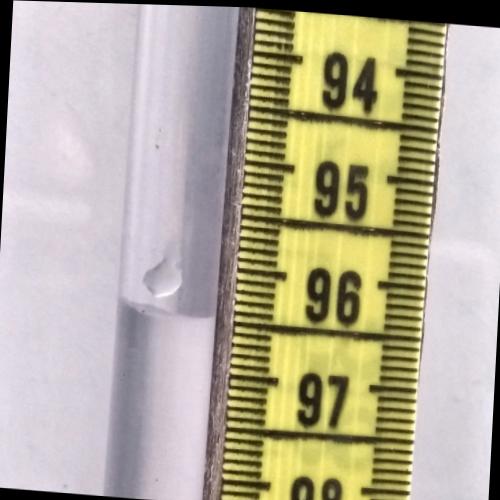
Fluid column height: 96.5 cm